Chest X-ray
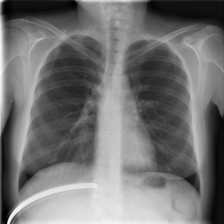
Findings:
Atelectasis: negative
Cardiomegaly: negative
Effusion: negative
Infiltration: negative
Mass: negative
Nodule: negative
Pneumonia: negative
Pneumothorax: negative
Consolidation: negative
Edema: negative
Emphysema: negative
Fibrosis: negative
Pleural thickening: negative
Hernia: negative